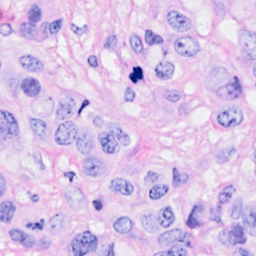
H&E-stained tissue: Breast